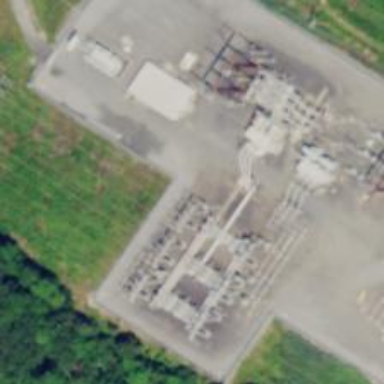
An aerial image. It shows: Switch used for power control.